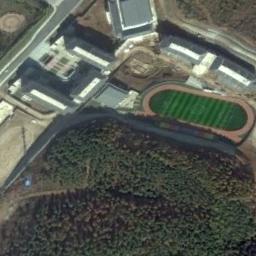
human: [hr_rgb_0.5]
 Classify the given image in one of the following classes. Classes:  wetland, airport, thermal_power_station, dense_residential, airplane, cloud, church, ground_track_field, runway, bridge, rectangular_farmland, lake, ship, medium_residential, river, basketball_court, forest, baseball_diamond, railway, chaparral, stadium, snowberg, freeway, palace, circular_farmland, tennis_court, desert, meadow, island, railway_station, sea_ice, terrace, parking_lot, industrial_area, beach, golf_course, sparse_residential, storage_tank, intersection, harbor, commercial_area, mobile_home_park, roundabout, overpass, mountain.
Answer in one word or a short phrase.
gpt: ground_track_field